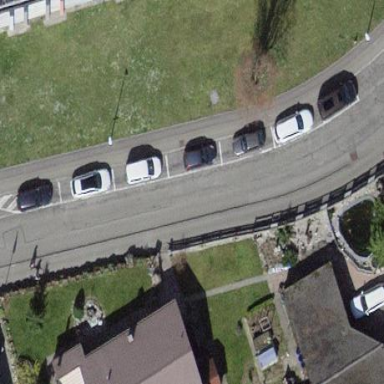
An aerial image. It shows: Parking lane designated for parking.